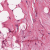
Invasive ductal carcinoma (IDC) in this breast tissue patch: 0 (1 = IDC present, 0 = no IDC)